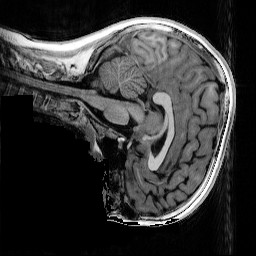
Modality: T1w
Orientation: sagittal
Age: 12
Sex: male
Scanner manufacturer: siemens
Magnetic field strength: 3 T
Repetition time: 4 s
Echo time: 0.00289 s